Question: Simple question about best-practice. I'm using Kohana... is it okay to use helpers in views? For example, to use . I could pass it from controller, you know. I assume it's okay, because there are helpers like HTML that is meant to be used in views, right?

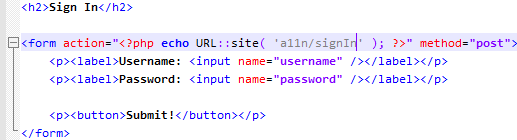
Answer: The way you're currently doing it is ok, altough the whole practice of having any logics in views is questionable, but it's how Kohana is currently recommending.
When you get to use ViewModel pattern (with Kostache?), you'll separate all logics from templates. Until then, it's ok to use methods that don't do anything that should be done in the controller / model (echo, conditions and loops are "considered allowed").